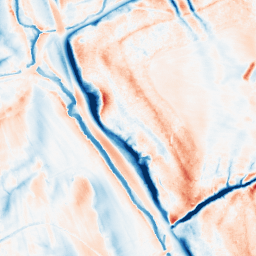
Category: classical
Decomposition family: gaussian_anisotropic
Decomposition parameters: sigma_x: 10
sigma_y: 2
Upsampling method: quintic
Upsampling parameters: scale: 2
Upsampling scale: 2